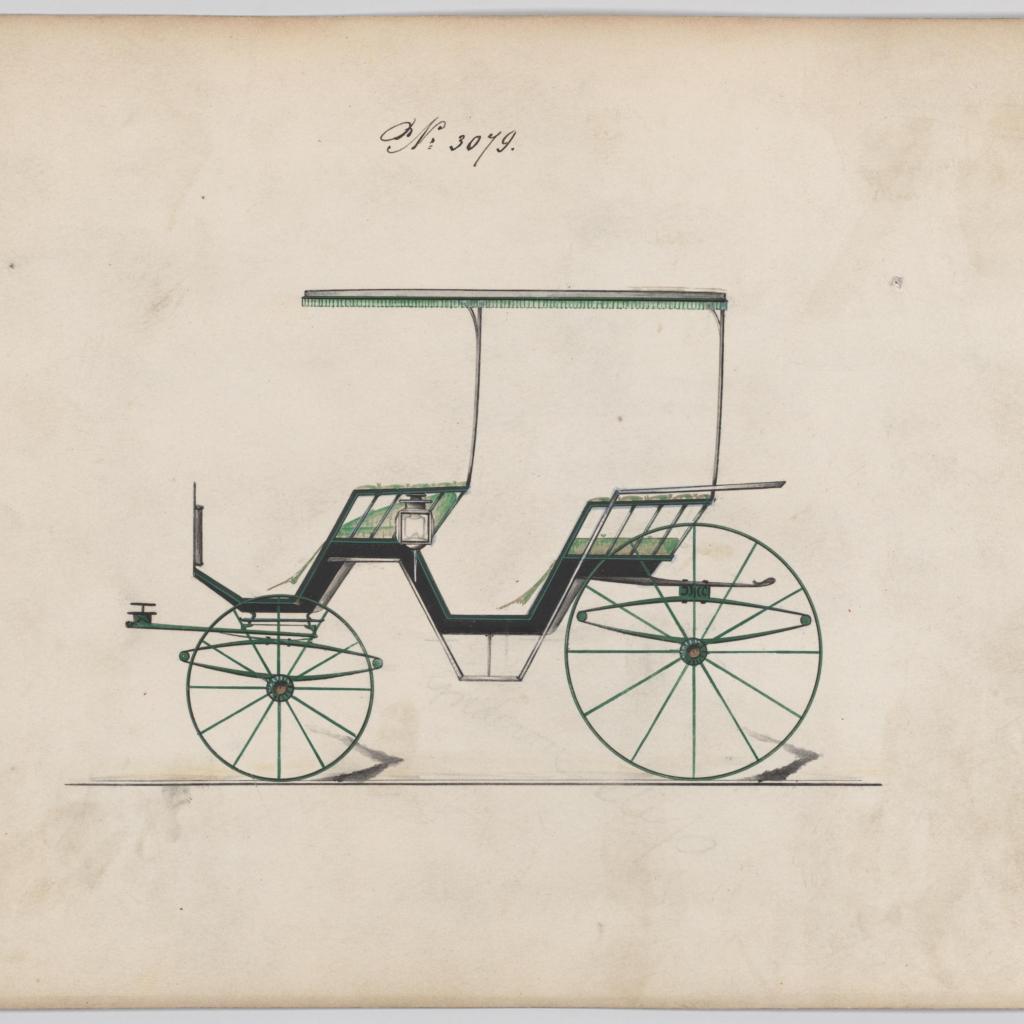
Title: Design for Canopy Top Phaeton, no. 3079
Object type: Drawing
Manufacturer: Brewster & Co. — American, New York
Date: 1874
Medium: Pen and black ink, watercolor and gouache
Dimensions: sheet: 7 x 9 13/16 in. (17.8 x 24.9 cm)
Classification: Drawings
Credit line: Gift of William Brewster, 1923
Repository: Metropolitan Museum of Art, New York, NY